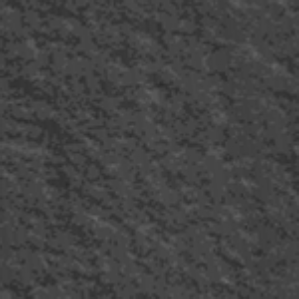
Label: frost